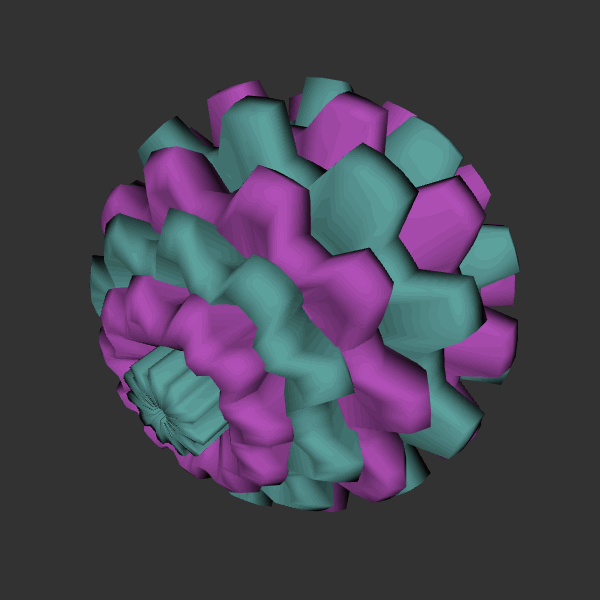
Background: dark